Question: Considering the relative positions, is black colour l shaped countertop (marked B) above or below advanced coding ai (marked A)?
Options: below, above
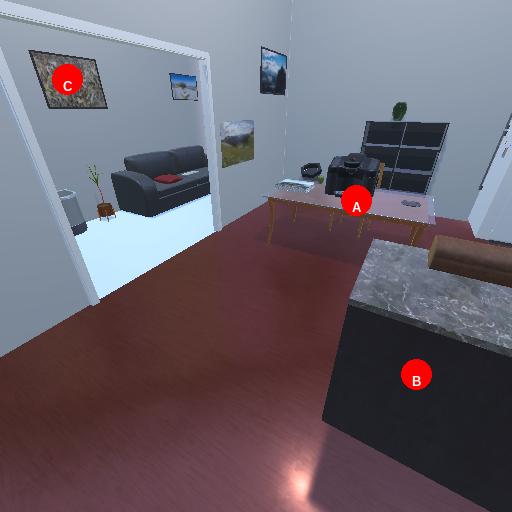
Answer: below